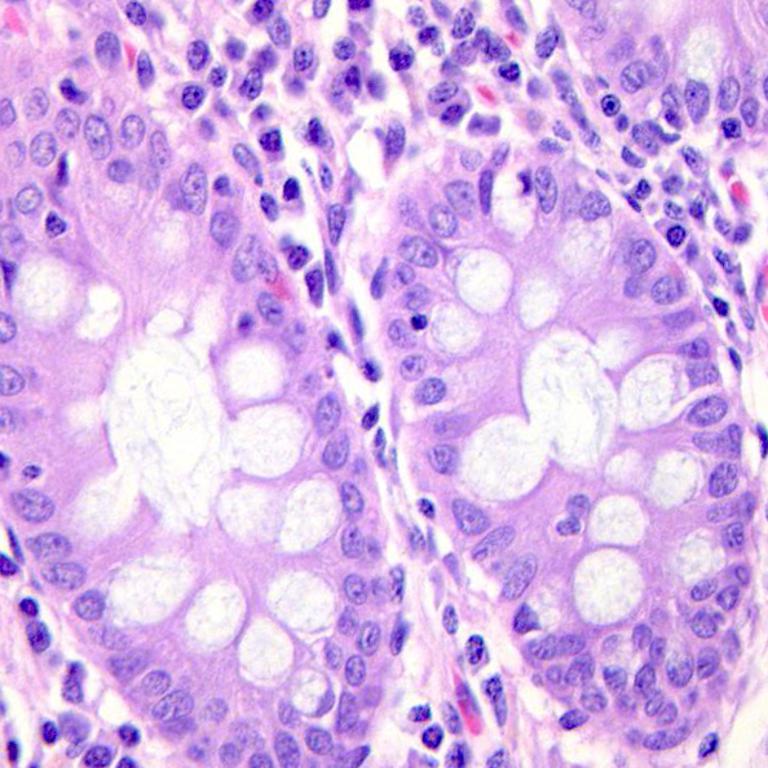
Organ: colon
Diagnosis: benign